Field crop: maize
Growth stage: 1
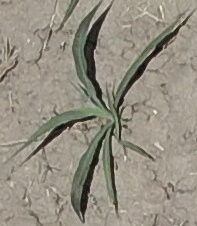
Species: sorghum